Question: I want to change the class when choosing a checkbox inside the repeater. I do this with a 'switch case', but I cannot get the checkboks value outside 'while'. How do I get the checkbox array out of 'while' correctly?
'''
$checkboxarray = get_field('sy_color');
'''
'''
<div class="loop solution-include-pages d-flex">
<?php
if (have_rows('support_you')) {
$checkboxarray = get_field('sy_color');
foreach ($checkboxarray as $value) {
switch ($value) {
case 'red':
$class = 'rose-c';
break;
case 'green':
$class = 'green-c';
break;
case 'blueberry':
$class = 'blueberry-c';
break;
}
while (have_rows('support_you')) {
the_row();
$sy_img = get_sub_field('sy_img');
$sol_img = wp_get_attachment_image_src( $sy_img, 'full', true );
$sy_header = get_sub_field('sy_header');
$sy_content = get_sub_field('sy_content');
$sy_link = get_sub_field('sy_link');
$sy_color = get_sub_field('sy_color');
?>
<div class="sol-item d-flex flex-direction">
<div class="sol-item-img">
<img src="<?php echo $sol_img[0];?>" class="img-responsive" alt="">
</div>
<div class="sol-content">
<div class="sol-content-header <?php echo $class; ?>">
<?php echo $sy_header; ?>
</div>
<div class="sol-content-text">
<?php echo $sy_content; ?>
</div>
<a href="<?php echo $sy_link;?>" class="bluberry-btn item-center">Learn more</a>
</div>
</div>
<?php
}
}
}
?>
</div>
'''
Acf checkboks option:

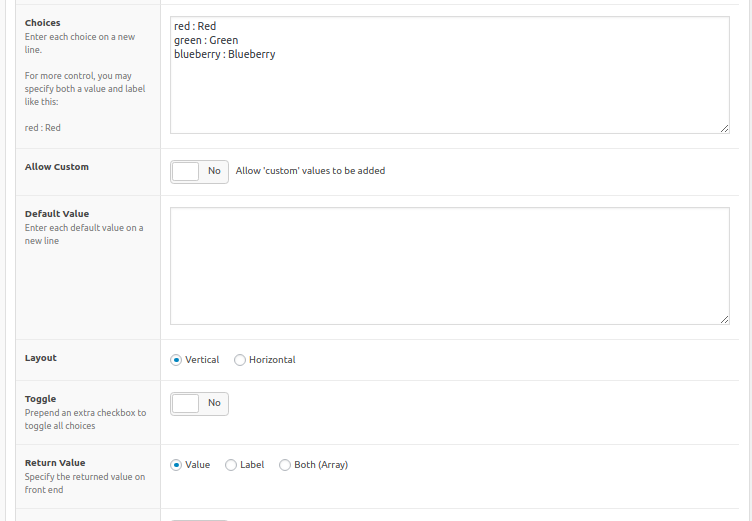
Answer: If you are not within the_row(); you cannot a sub field. If you assign the field "support_you" to a variable using
'''
$support_you = get_field('support_you');
'''
It will return an array of arrays, all the sub fields will be returned in that array you can access it that way. A good way to see the structure of what is returned is by echoing the array to the screen like this
'''
echo '<pre>', print_r( $support_you, 1 ), '</pre>';
'''